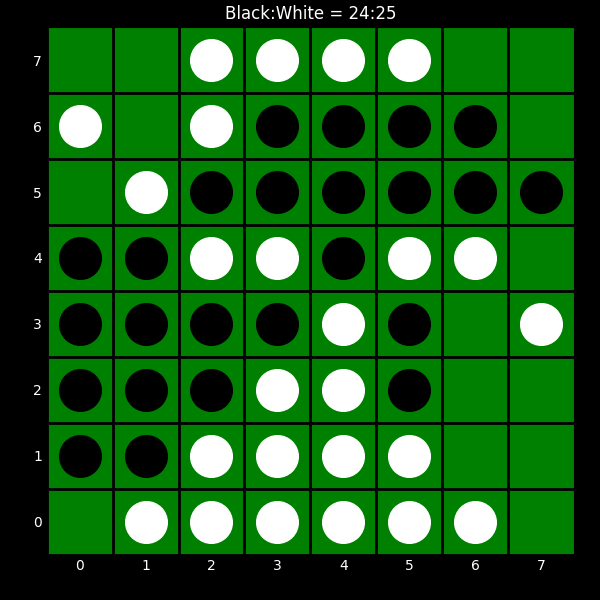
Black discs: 24
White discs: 25